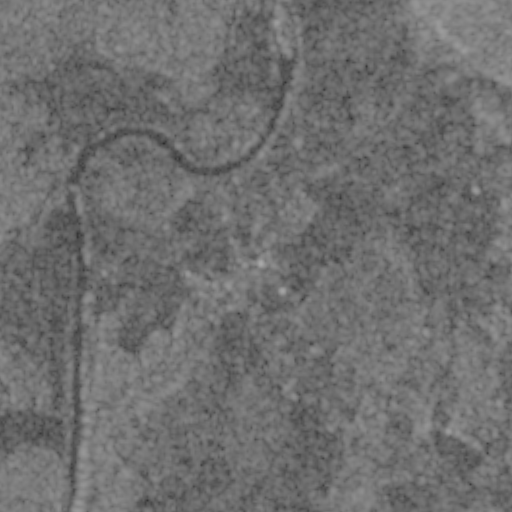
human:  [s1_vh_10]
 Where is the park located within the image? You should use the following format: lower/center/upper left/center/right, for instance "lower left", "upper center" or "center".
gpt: The park is located in the center of the image.
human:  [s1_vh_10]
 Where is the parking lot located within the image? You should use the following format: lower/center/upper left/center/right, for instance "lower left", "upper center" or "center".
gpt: The parking lot is located in the center left of the image.
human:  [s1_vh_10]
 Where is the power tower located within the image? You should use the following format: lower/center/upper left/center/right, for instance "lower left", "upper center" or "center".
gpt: The power tower is located in the lower right of the image.
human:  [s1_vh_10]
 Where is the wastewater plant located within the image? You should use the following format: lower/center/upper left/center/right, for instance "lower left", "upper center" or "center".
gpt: The wastewater plant is located in the center of the image.
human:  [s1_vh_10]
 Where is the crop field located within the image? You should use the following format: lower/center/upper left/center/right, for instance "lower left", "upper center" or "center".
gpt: There is no crop field in the image.

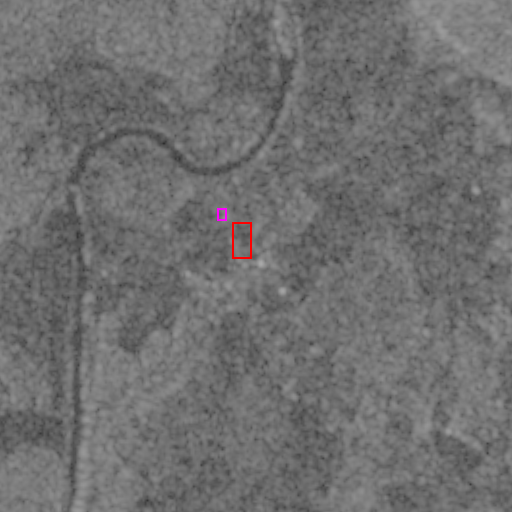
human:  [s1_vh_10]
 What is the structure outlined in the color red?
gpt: The structure outlined in red is a park.
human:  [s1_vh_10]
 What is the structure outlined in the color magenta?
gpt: The structure outlined in magenta is a wastewater plant.
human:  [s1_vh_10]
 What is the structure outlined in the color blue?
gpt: There is no blue outline.